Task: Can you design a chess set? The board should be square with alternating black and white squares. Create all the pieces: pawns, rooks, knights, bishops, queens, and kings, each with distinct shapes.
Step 1140:
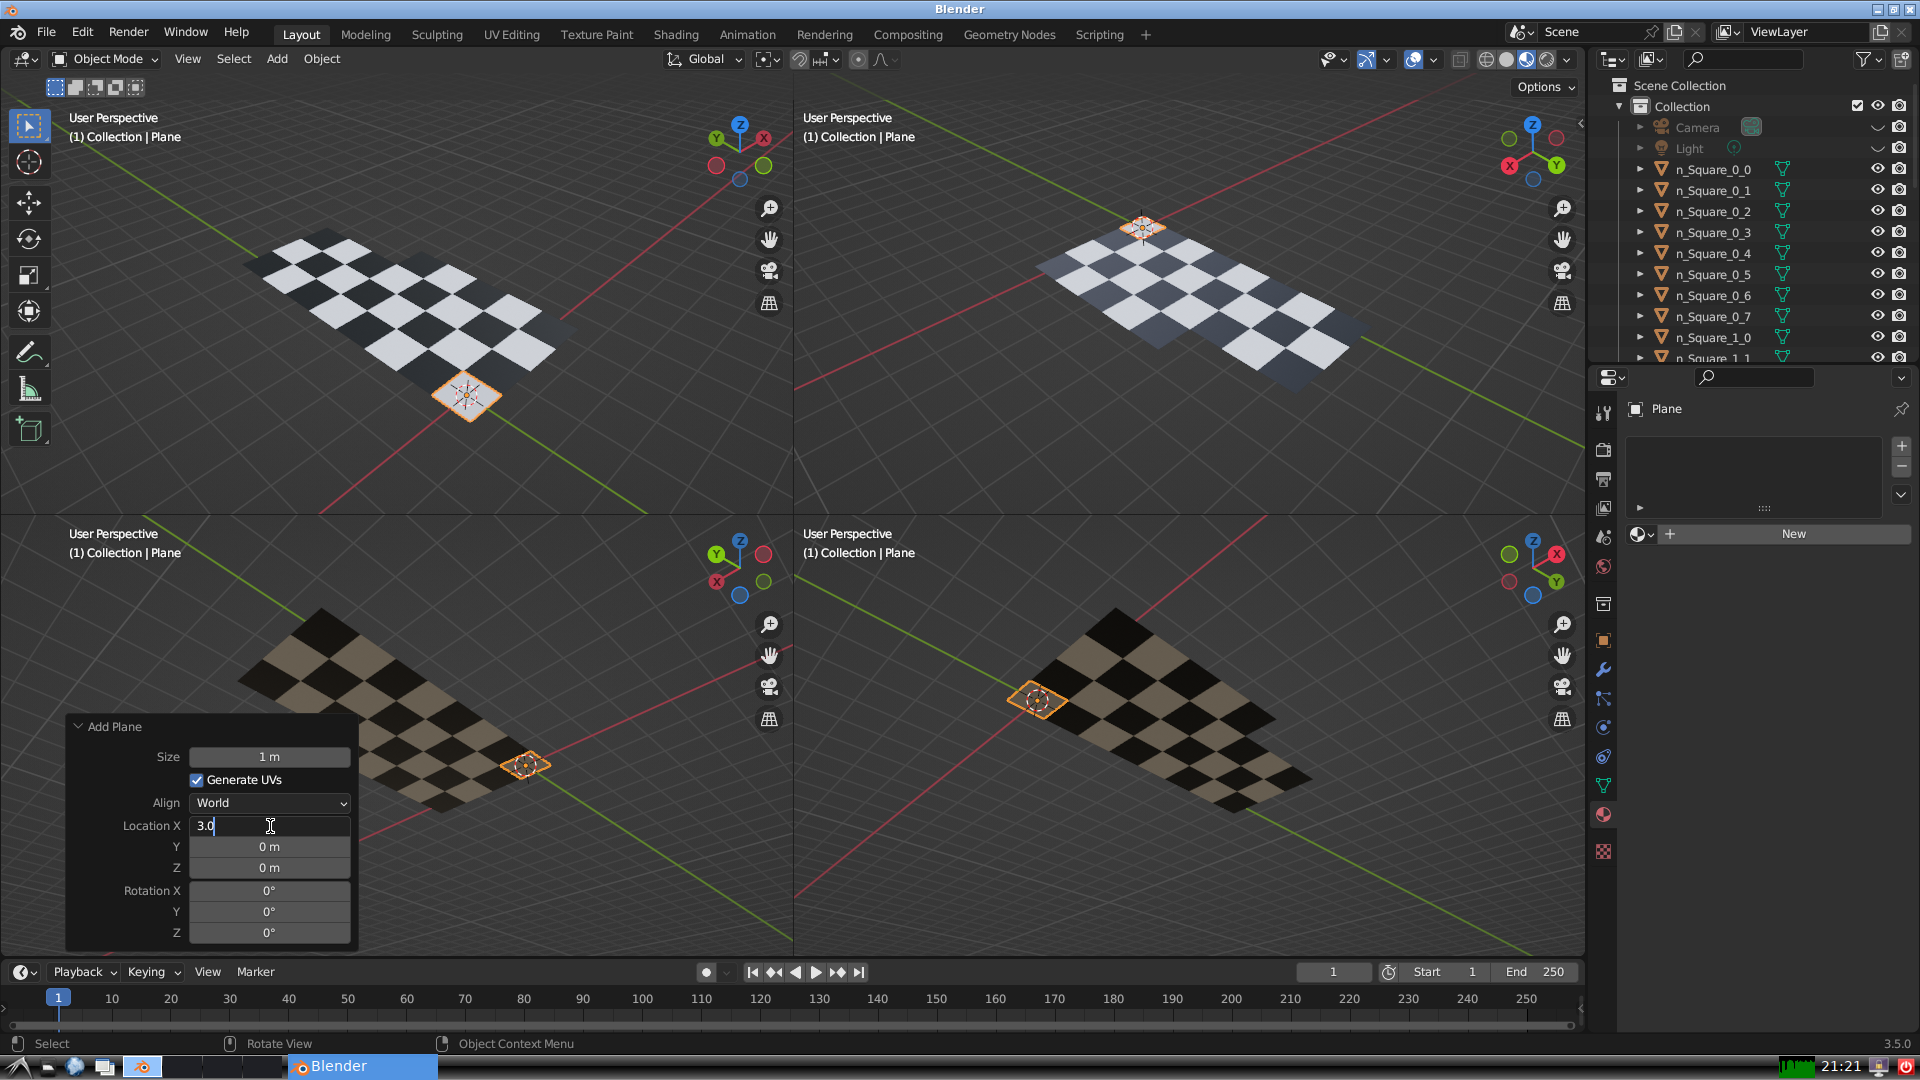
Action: {"key_press": ['Return']}